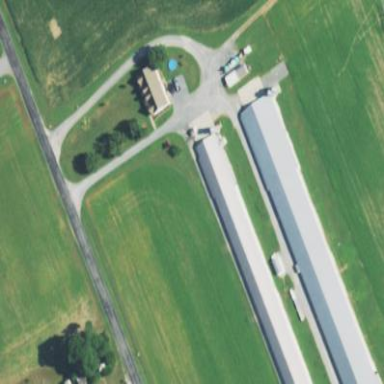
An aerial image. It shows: Farm auxiliary building.